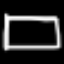
Label: square